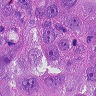
Metastatic tissue present: yes